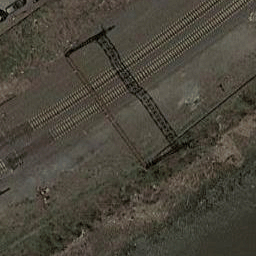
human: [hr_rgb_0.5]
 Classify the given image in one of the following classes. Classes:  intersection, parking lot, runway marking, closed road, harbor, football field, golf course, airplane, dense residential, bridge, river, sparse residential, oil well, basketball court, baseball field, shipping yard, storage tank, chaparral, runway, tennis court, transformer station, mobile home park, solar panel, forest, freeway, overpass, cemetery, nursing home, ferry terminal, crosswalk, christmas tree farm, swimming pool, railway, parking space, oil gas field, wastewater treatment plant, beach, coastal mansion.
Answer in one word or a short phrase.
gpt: railway